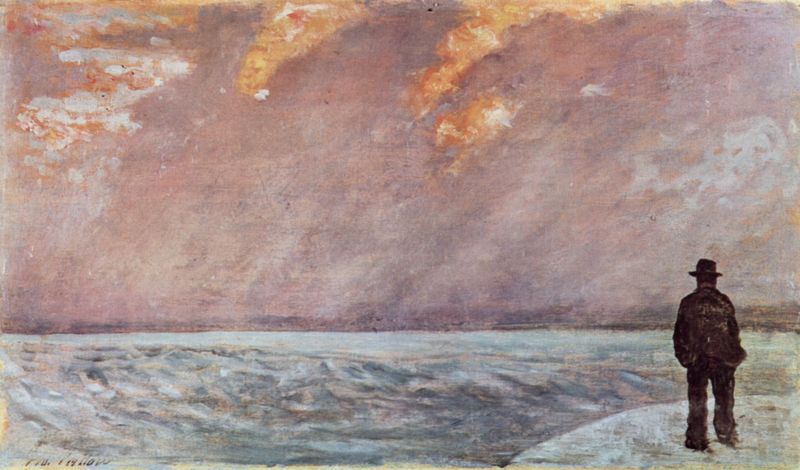
Titel: Sonnenuntergang am Meer
Künstler: Giovanni Fattori
Standort: Firenze
Institution: Galleria d'Arte Moderna
Schlagwörter: berg, blau, dunkel, feuer, gemälde, himmel, mann, meer, schatten, wasser, weiß, wolken, aquarell, gelb, impressionismus, landschaft, ocker, see, ufer, abend, bewegung, braun, bunt, grau, hell, hut, impressionisme, licht, nacht, orange, paris, pastell, rücken, schwarz, eis, rot, schnee, wolke, expressionismus, malerei, anzug, hose, mensch, stehen, signatur, dämmerung, einsamkeit, erde, horizont, horizontlinie, kalt, morgen, sonnenaufgang, vögel, weite, wind, einsam, gewässer, sonne, insel, land, figur, gold, stehend, kontrast, rosa, anhöhe, hellblau, küste, rückenansicht, strand, wellen, farben, lila, sonnenuntergang, violett, winter, hafen, promenade, romantik, schaum, brandung, sturm, wetter, blue, hat, black, painting, homme, vallotton, looking, stimmung, allein, abendrot, ton in ton, umriss, leuchten, regen, spaziergang, gestade, bedeckt, rückenfigur, noir, chapeau, freiheit, dunkle, man, sky, lichtspiel, wanderer, dos, vue, regarder, landscape, ocean, sea, sun, male, atmosphäre, zwielicht, spaziergänger, marine, orage, rucksack, lumière, ombre, zweilicht, soleil, ciel, paysage, peinture, horizon, munch, beach, seascape, munich, bleu, pluie, scholle, signature, costume, solitude, tristesse, watching, nuage, nuages, impressionniste, expressionnisme, toile, figure, froid, hiver, neige, triste, scherenschnittartig, coucher de soleil, seul, silhouette, rose, vague, vagues, feu, melancolie, mer, glace, pastel, stimmungsvoll, romatik, tempete, unendlichkeit, unendlich, barren, standing, aquarelle, einsamm, méditation, bord de mer, marin, impression, viola, berlin, regard, lointain, nuageux, contemplation, eindrucks, felix, kreisabschnitt, coucher, rive, ghut, vorzeichen, mauve, mann am meer, loneliness, home, hmme, loin, homme solitaire, citation, immense, oslo, profond, homme seul, froides, de, chapean, silhouette noire, homme noir, wachsmalfarben, forbidding, inhabitable